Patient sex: F
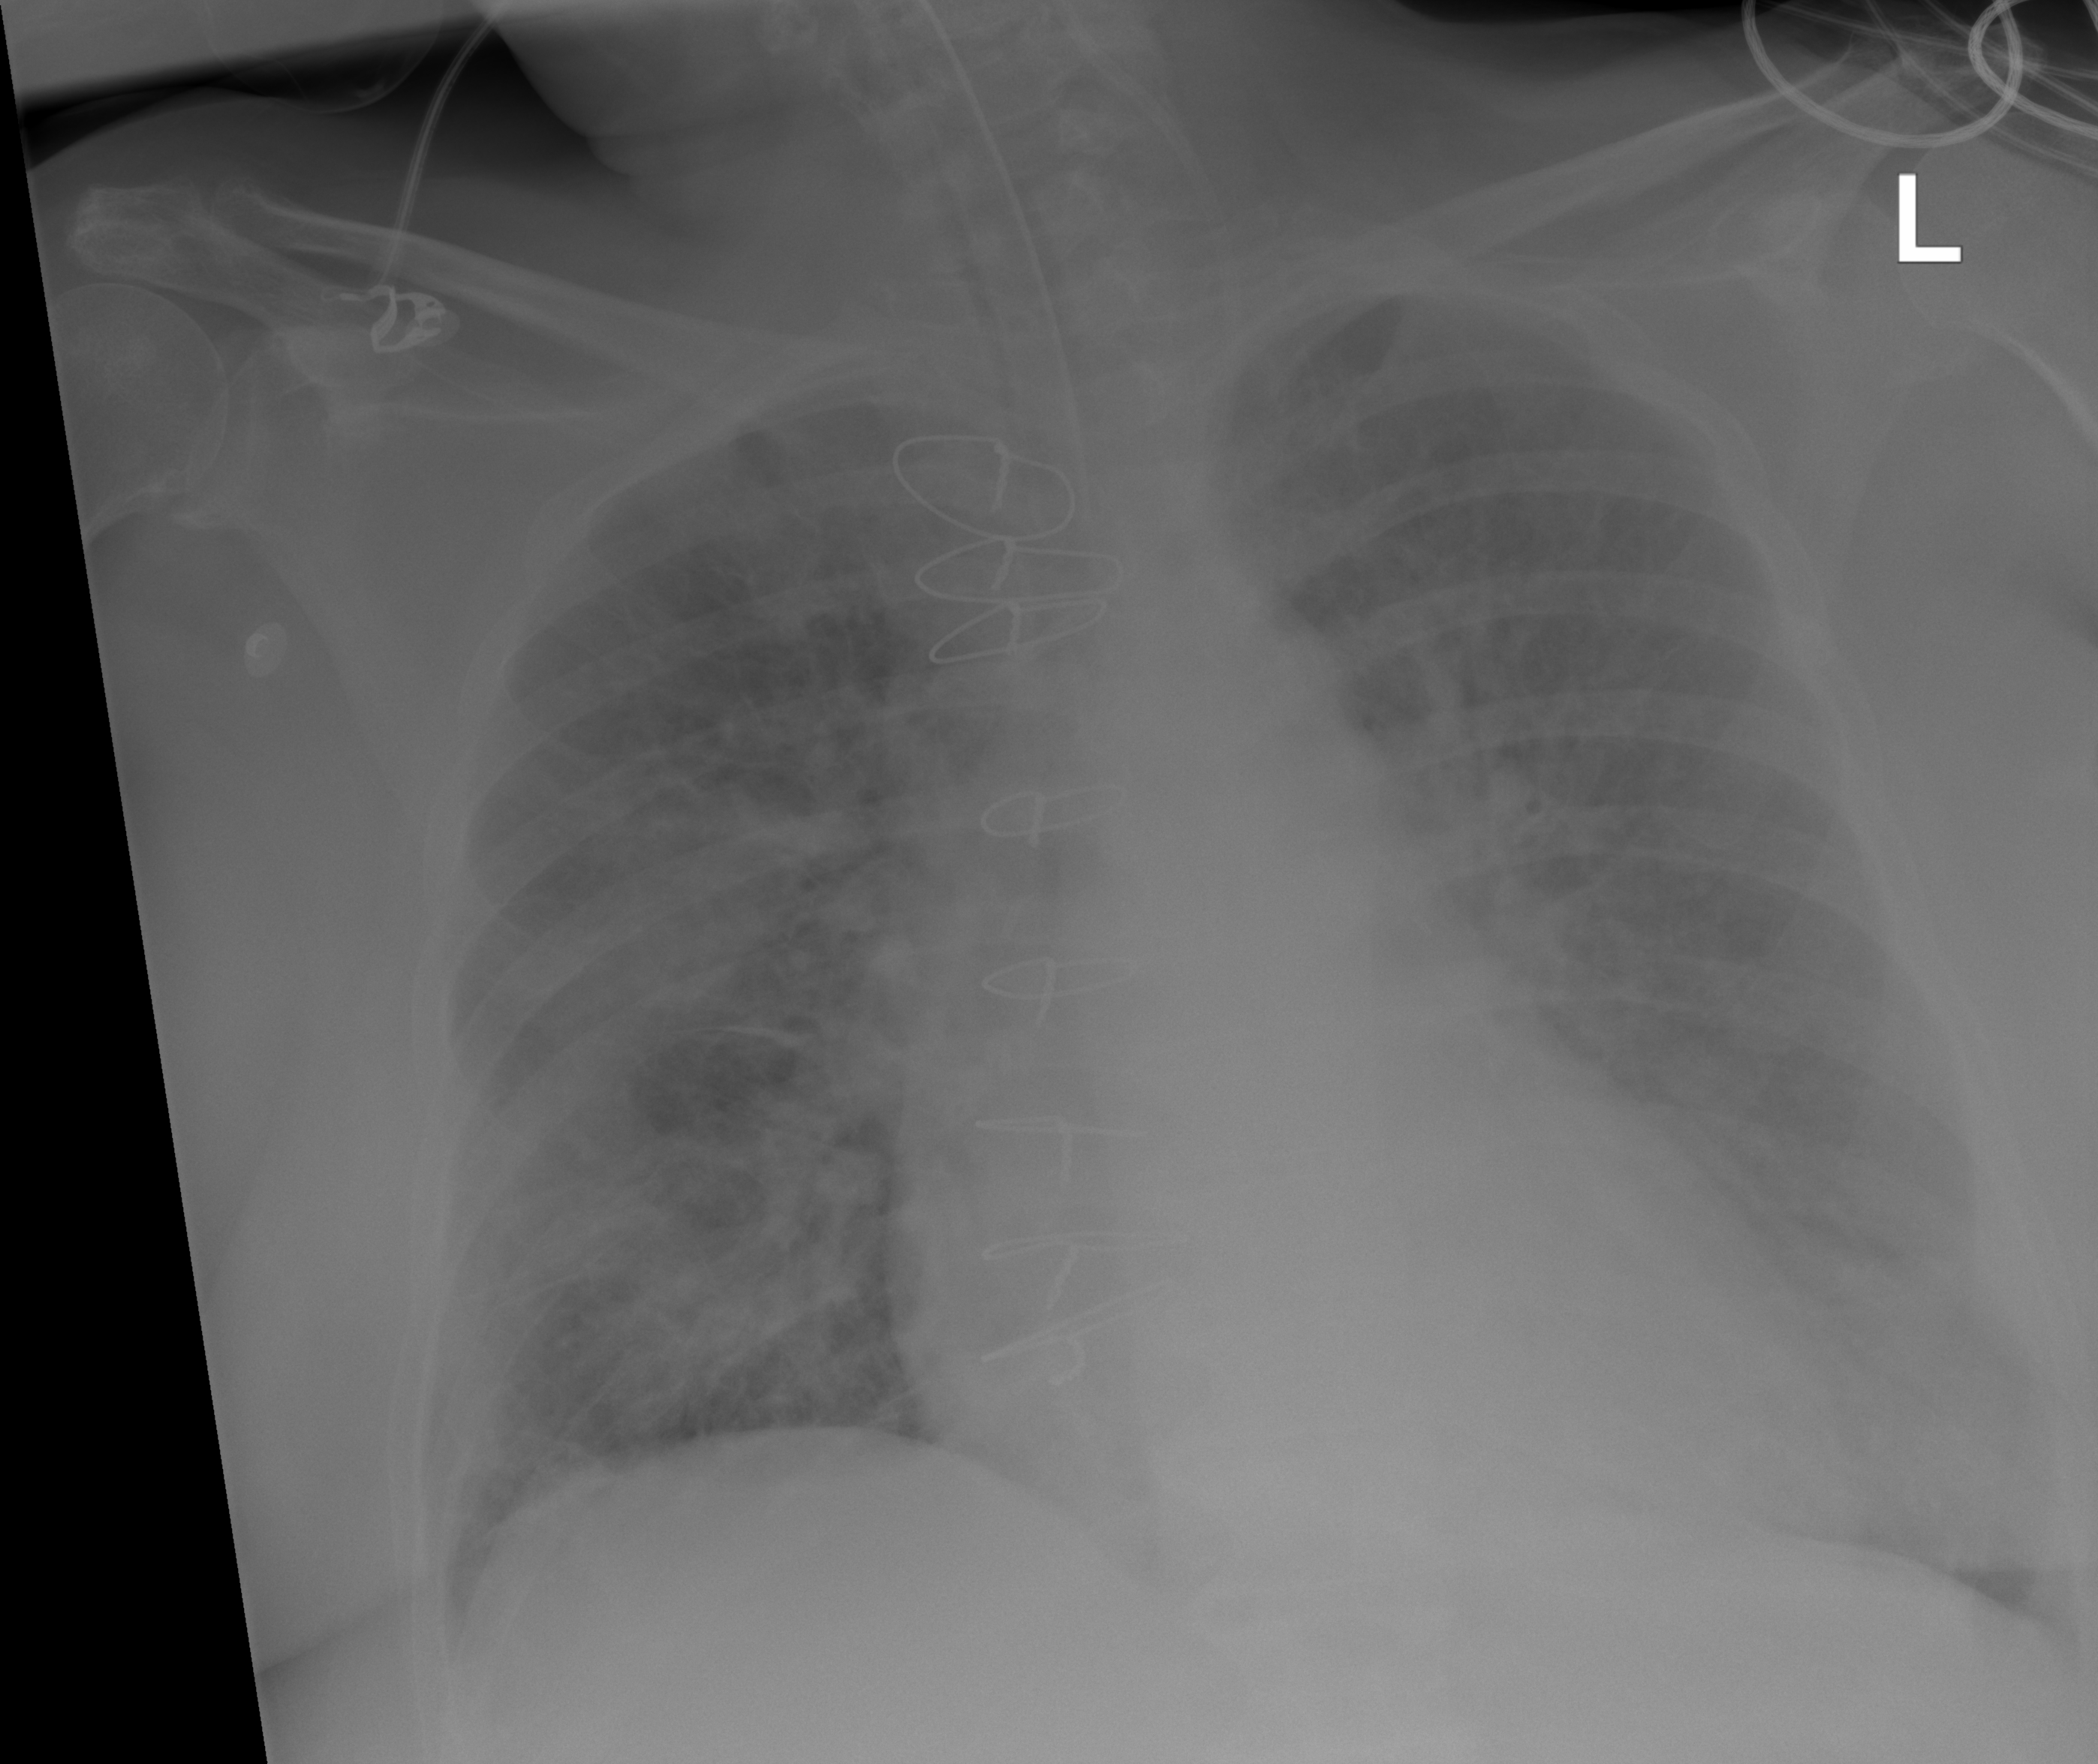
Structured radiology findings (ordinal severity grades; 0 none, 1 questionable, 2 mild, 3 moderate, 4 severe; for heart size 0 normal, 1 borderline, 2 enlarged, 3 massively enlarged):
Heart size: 1
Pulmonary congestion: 2
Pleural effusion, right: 0
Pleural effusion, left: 0
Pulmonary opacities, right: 0
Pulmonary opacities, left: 0
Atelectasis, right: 0
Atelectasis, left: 0